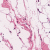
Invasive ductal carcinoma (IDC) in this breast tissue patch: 0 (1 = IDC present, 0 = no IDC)